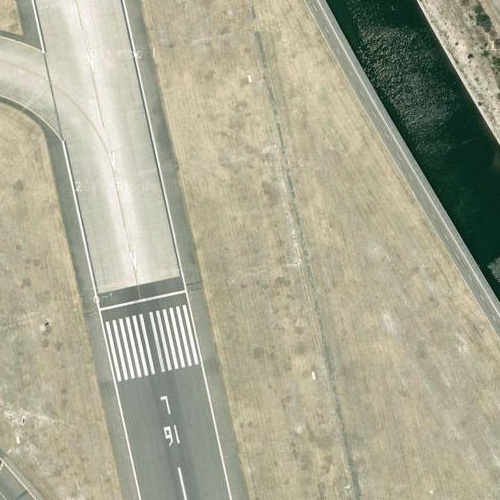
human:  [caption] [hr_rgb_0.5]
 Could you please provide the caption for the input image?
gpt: Some runways with white mark lines on while a river beside .

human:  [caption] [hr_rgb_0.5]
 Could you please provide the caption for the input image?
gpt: A river with deep green water are beside some runways .

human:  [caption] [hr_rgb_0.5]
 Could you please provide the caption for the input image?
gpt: There is a river beside some runways .

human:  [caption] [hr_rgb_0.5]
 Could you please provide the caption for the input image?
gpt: There are some runways with white mark lines on while a river beside .

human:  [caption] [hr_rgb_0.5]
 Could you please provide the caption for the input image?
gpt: Some straight runways with white mark lines on while a river beside .